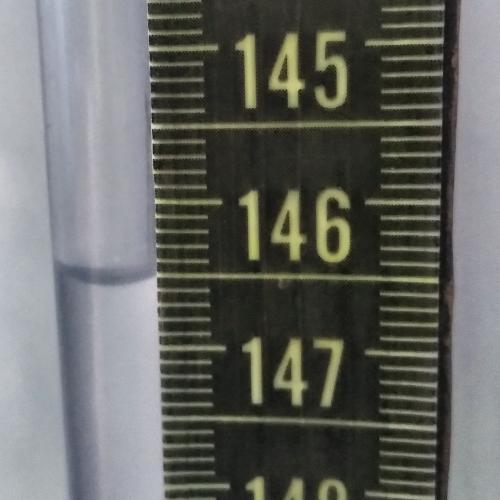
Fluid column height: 146.5 cm